Question: I want to use the Pushover Node to send notifications. I'm already using it via curl for some time and very seldom some messages aren't sent. Thats why I have in bash
'''
echo "$curlOutput" | grep -qP '{"status":1'
if [ ! $? -eq 0 ]
then
echo "$2" | mail --append "Content-Type: text/plain; charset=UTF-8" -s "$1" name@company.com
fi
'''
to capture the error and then send the message via email.
Now I want to do something similiar in Node-Red. For testing purposes if simulated a network error via 'sudo iptables -A OUTPUT -d 104.20.0.0/16 -m comment --comment "Pushovertest" -j REJECT'
That successfully blocks. In node-red-log I see
> 18 May 13:46:24 - [error] [pushover:252a17dc.1239d8] Error: connect
ECONNREFUSED 104.20.125.71:443
Now look at this Node-RED flow

The error is displayed in the debug window and comes from pushover node. The catch node doesn't catch the expection, obviously because pushover doesn't use the exception framework <URL>
First test passed: There is an error logged. But how can I react to this error within Node-RED to do something else in this case?
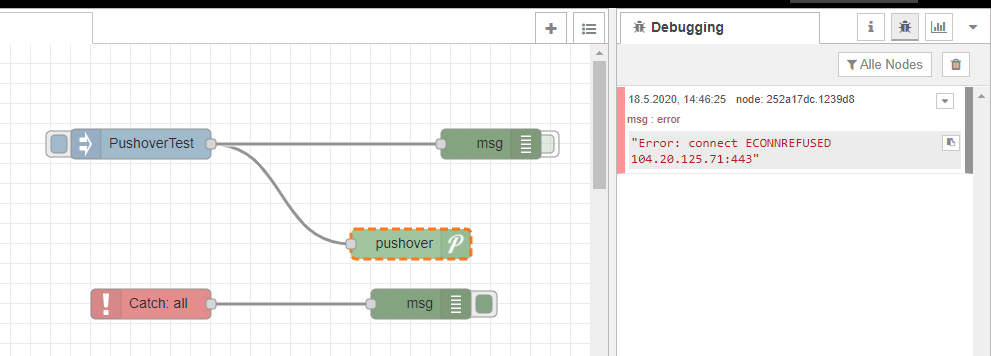
Answer: I'll guess from looking at the source that the error is coming from line <URL>
of the '57-pushover.js' file.
The call to 'node.error()' on this line is not pushing the incoming 'msg' object so it won't be passed to the catch node. There are 2 signatures for the 'node.error()' function, the first just takes the error message, the second takes the error message and the incoming 'msg' object, only the second forwards the error and 'msg' object is passed to the catch node.
Please feel free to submit a pull request to update this node.